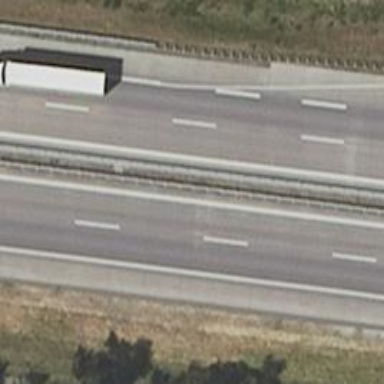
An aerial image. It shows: View of motorway.